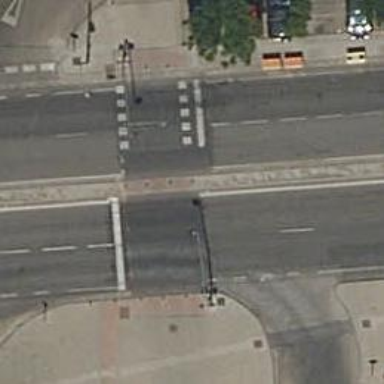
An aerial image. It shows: Road crossing with traffic signals.